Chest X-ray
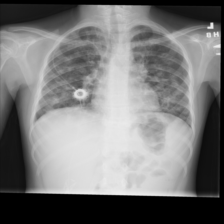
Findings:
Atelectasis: negative
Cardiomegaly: negative
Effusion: negative
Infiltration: negative
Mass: negative
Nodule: negative
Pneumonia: negative
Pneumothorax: negative
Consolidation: negative
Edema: negative
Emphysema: negative
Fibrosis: negative
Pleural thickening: negative
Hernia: negative